Question: I am fetching my page's menu from a MySQL table as an unordered list '<ul></ul>' ORDERERED BY their position, Here is my MySQL table's screenshot

I want my query to work in a way like when I fetch record of page_id_pk=3, it SET its page_position from 3 to 2 and updates it so now it holds page_position 2. The rest of the pages (rows) move down by an increment of one. i.e their page_id_pk sequence will remain same just their position gets changed.
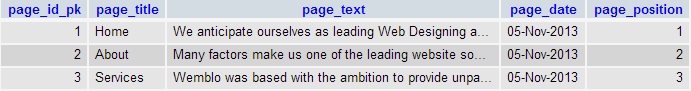
Answer: Something like this for swapping
'''
UPDATE 'position_table' SET 'page_position' = CASE
WHEN ('page_position'=1) THEN 2
WHEN ('page_position'=2) THEN 1
END
WHERE 'page_position' in (1, 2) -- last line to prevent whole table scan
'''
And this for moving
'''
-- old - old_position, new - new_position
UPDATE 'position_table' SET
'page_position' = CASE
WHEN ('page_position' = old) THEN
new -- replace new within old
WHEN ('page_position' > old and 'page_position' <= new) THEN
'page_position'- 1 -- moving up
WHEN ('page_position' < old and 'page_position' >= new) THEN
'page_position'+ 1 -- moving down
ELSE
'page_position' -- otherwise lets keep same value.
END
'''